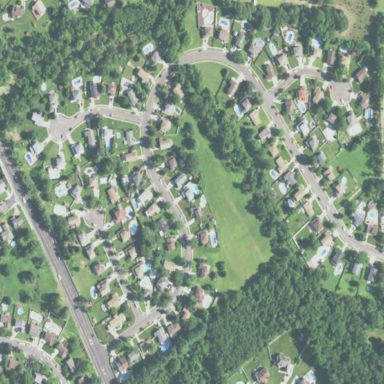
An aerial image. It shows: Residential area within neighborhood.